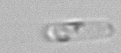
Label: Cerataulina_pelagica